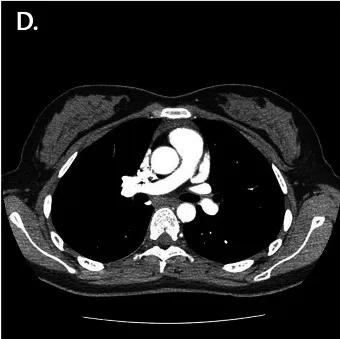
Repeated CT scan performed six months after anticoagulation therapy showing complete resolution of the thromboemboli of the main branches of both pulmonary arteries (c and d).
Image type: radiology (ct)